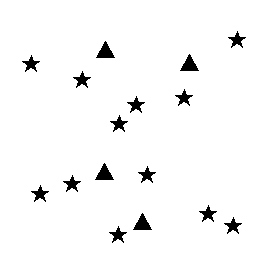
Squares: 0
Triangles: 4
Stars: 12
Total shapes: 16